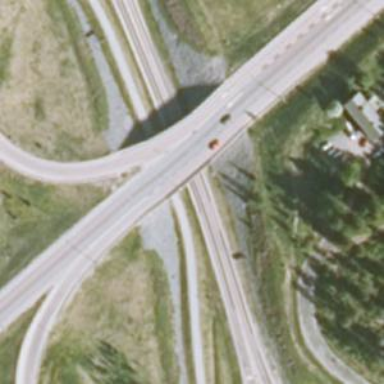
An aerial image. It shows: Man-made bridge.